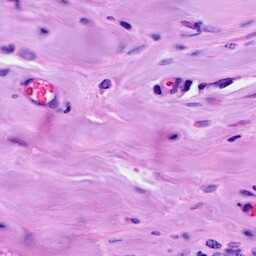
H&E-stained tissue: Breast